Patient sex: M
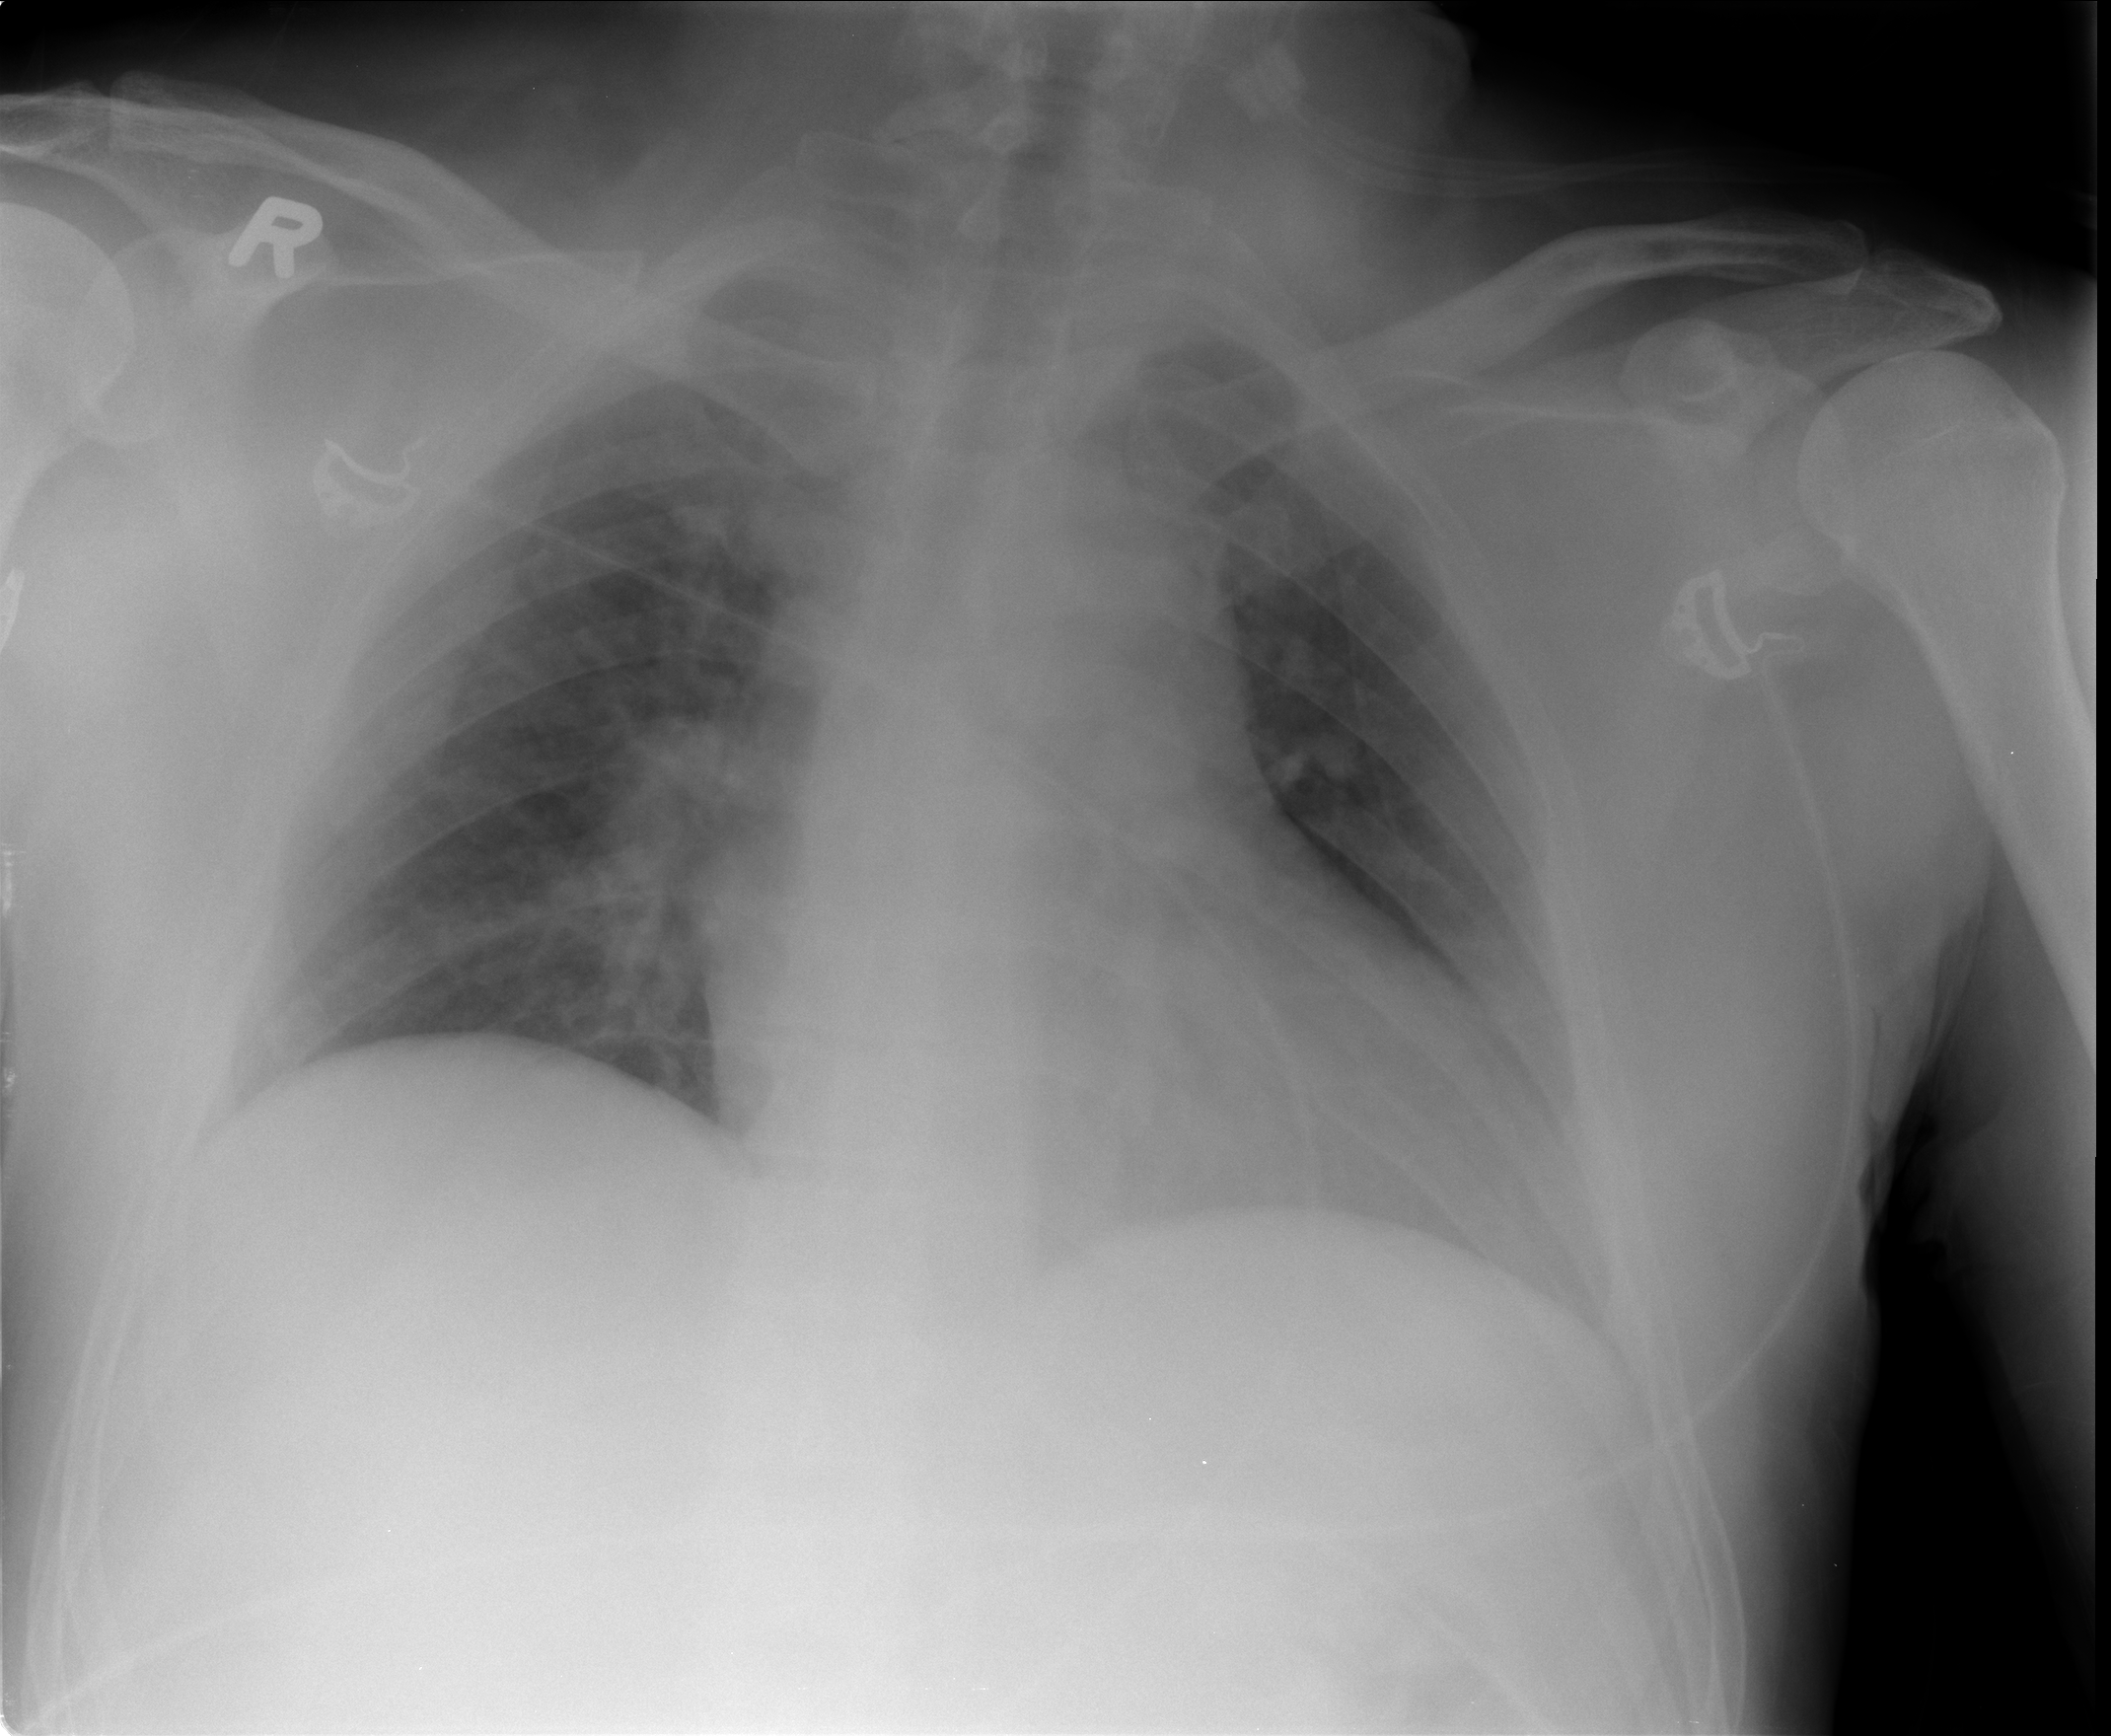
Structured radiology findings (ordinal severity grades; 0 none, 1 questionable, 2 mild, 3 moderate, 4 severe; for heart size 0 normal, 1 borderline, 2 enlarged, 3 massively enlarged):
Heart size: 0
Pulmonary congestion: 1
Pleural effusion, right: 0
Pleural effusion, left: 2
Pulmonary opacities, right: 2
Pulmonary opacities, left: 0
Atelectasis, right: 1
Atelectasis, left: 2